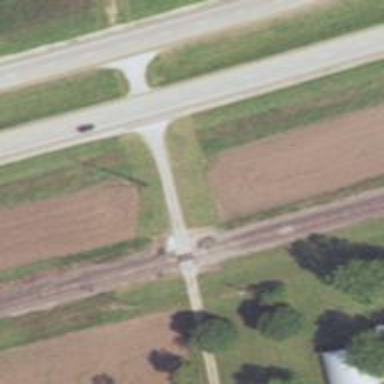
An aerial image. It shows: Level crossing along the railway.